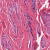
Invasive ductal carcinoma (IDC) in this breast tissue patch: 0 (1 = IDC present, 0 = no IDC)